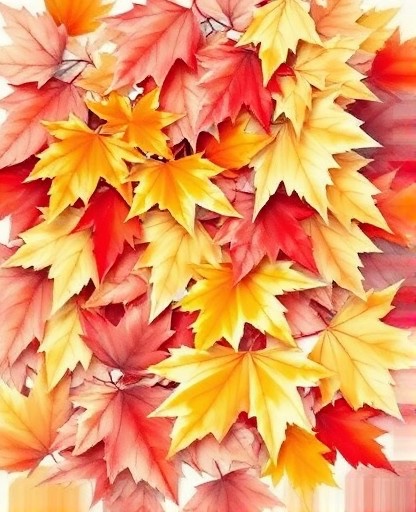
Category: Autumn